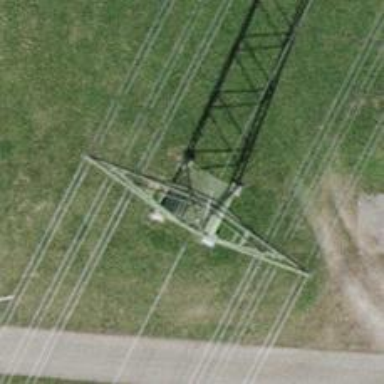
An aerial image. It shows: Power tower.